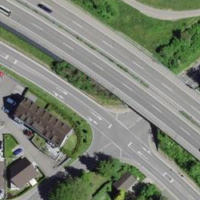
EUNIS habitat code: 57
Species observed at this site:
Milvus milvus
Milvus migrans